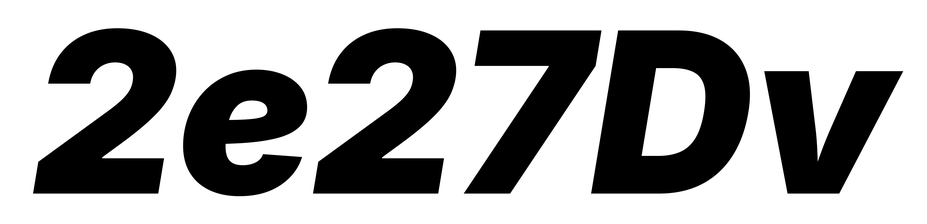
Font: Inter-Italic_Black_Italic